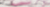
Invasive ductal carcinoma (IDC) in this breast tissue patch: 0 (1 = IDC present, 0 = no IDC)